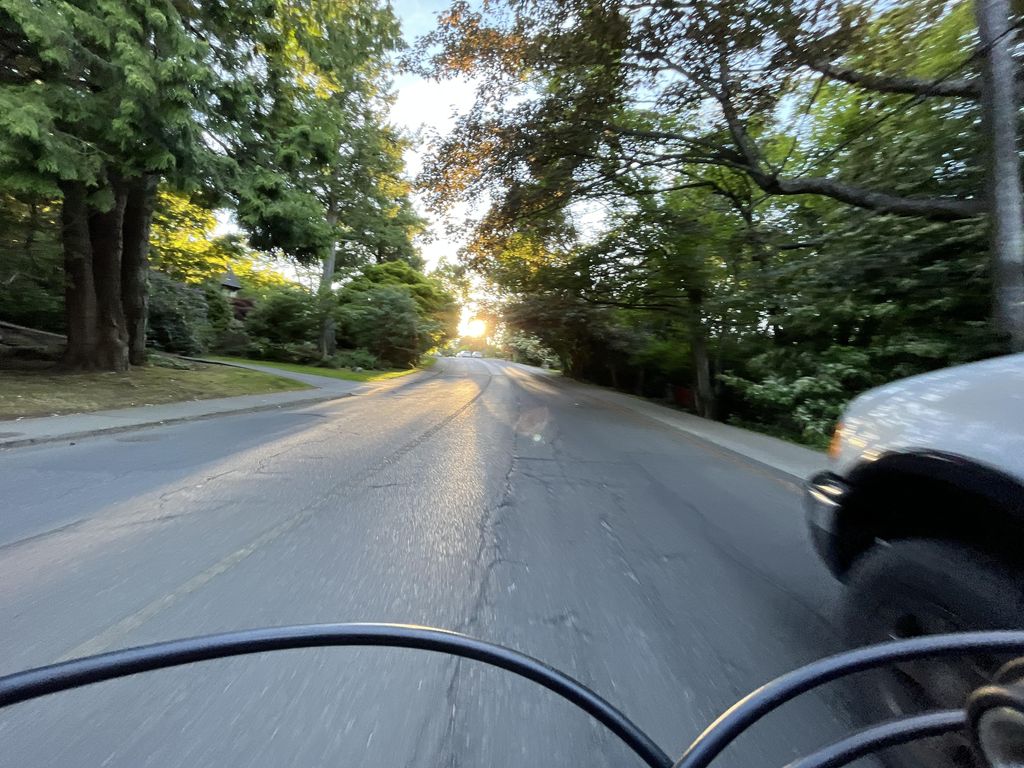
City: victoria